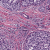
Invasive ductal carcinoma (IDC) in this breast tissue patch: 1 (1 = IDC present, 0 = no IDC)